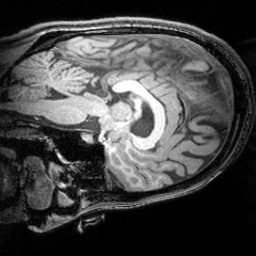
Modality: T1w
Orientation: sagittal
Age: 24
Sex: female
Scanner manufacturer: siemens
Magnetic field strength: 3 T
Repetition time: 1.81 s
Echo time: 0.00351 s